Chest X-ray. View position: AP
Patient age: 49
Patient sex: M
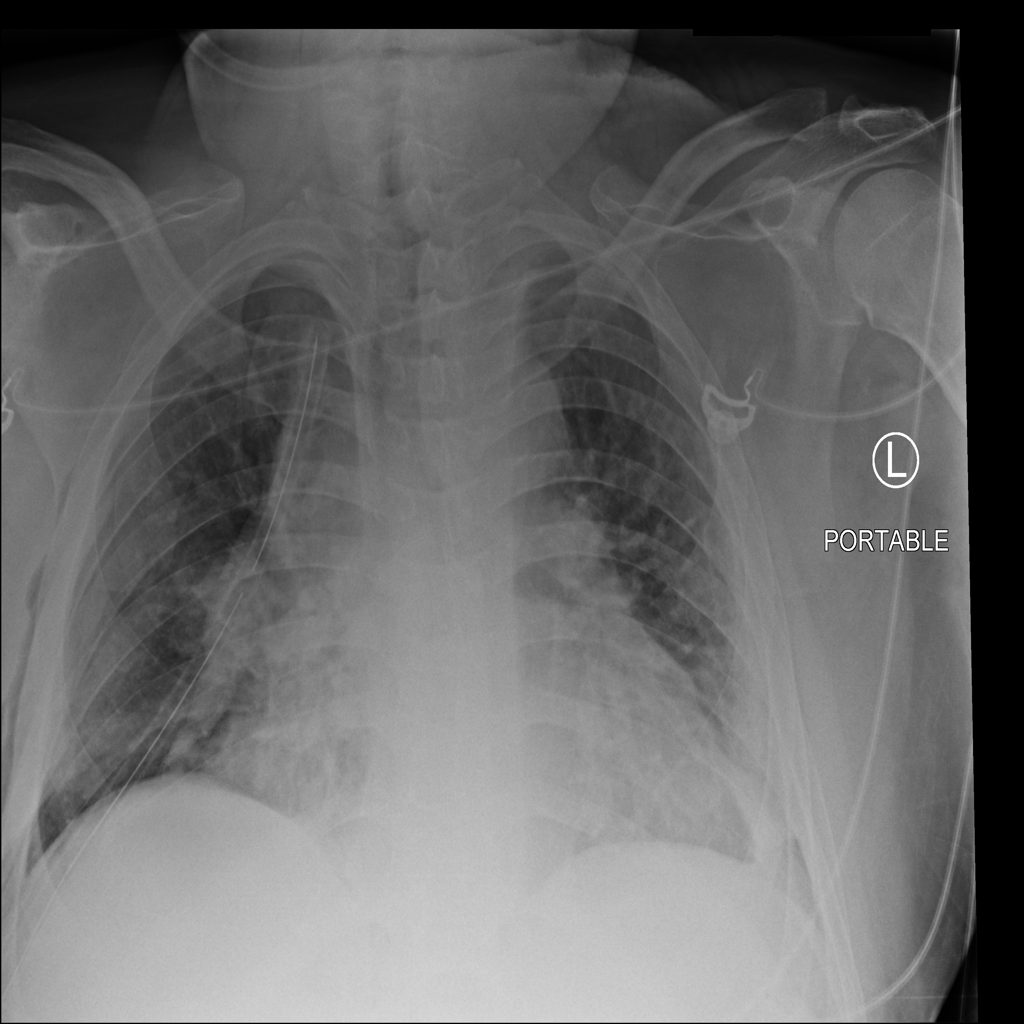
Finding: Pneumothorax